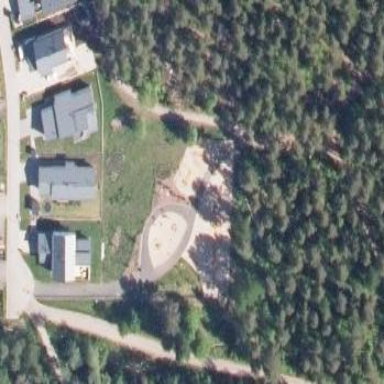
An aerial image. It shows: Playground area for leisure activities on the land.